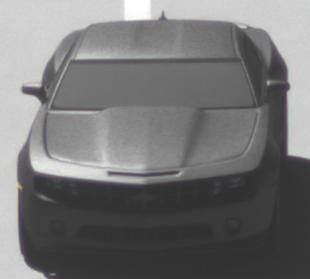
Make: Chevrolet
Model: Camaro Cabriolet 6.2 V8
Detailed model: Camaro (V) Coupé
Model produced from: 2011/09
Model produced until: 2014/02
Doors: 2
Color: gray
Road condition: dry road
Daytime: midday
Contrast: high contrast